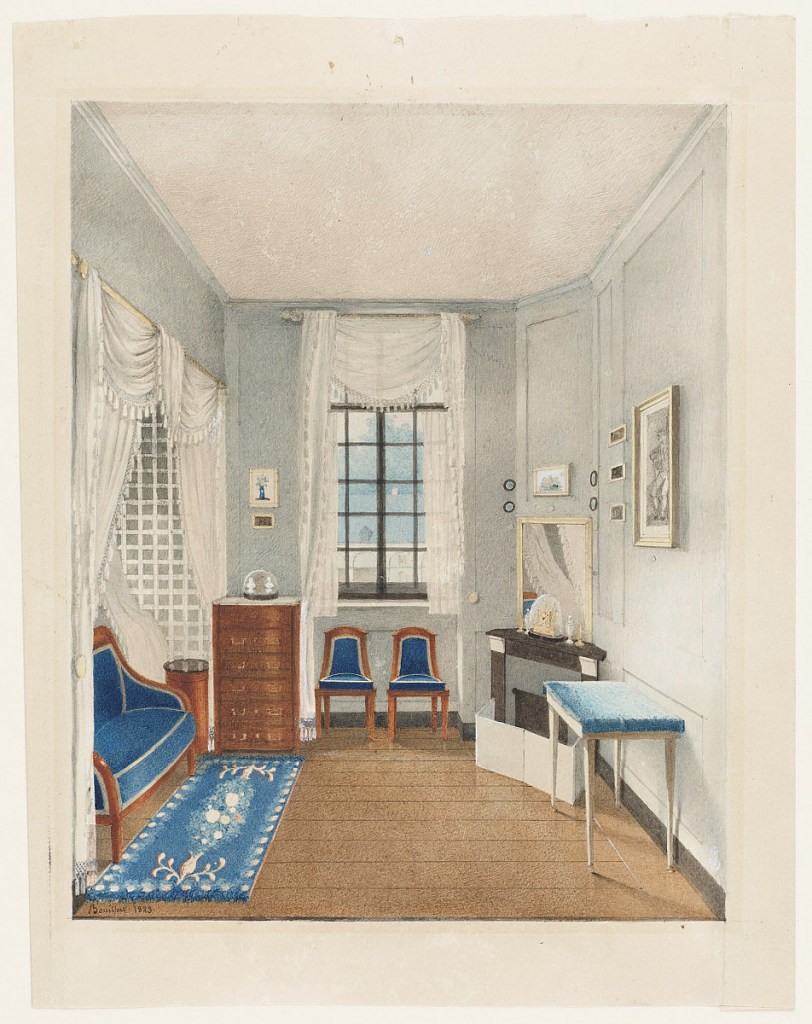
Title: A French Restoration Bedroom
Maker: Bouilhet, French
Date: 1823
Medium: Brush and watercolor over graphite on white wove paper
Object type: Drawing
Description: The style of this small but elegantly decorated bedroom is a reaction to the ornate, gilded and ormolu-encrusted taste of the Empire period. Pale gray paneled walls and polished floorboards create a subdued background. Windows are hung with white muslin curtains, the swags trimmed with tassels. A simple blue needlepoint rug is placed on the floor in front of a blue velvet settee. A tall, six-drawer chest with a white marble top, a small cylindrical bedside table and a corner dressing table-with-mirror reflect the new concept of design in the Restoration period in France.